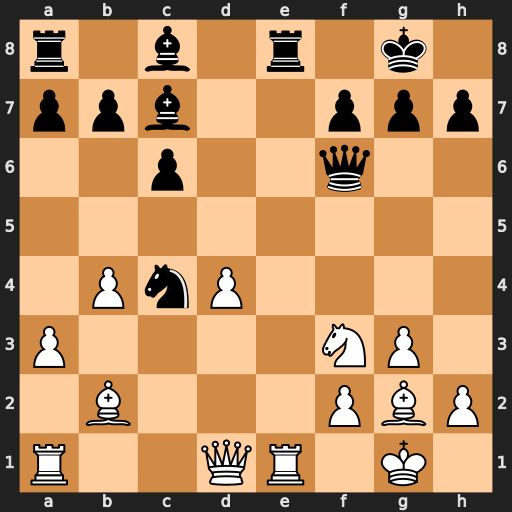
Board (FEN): r1b1r1k1/ppb2ppp/2p2q2/8/1PnP4/P4NP1/1B3PBP/R2QR1K1
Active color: w
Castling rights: -
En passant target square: -
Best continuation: Rxe8#